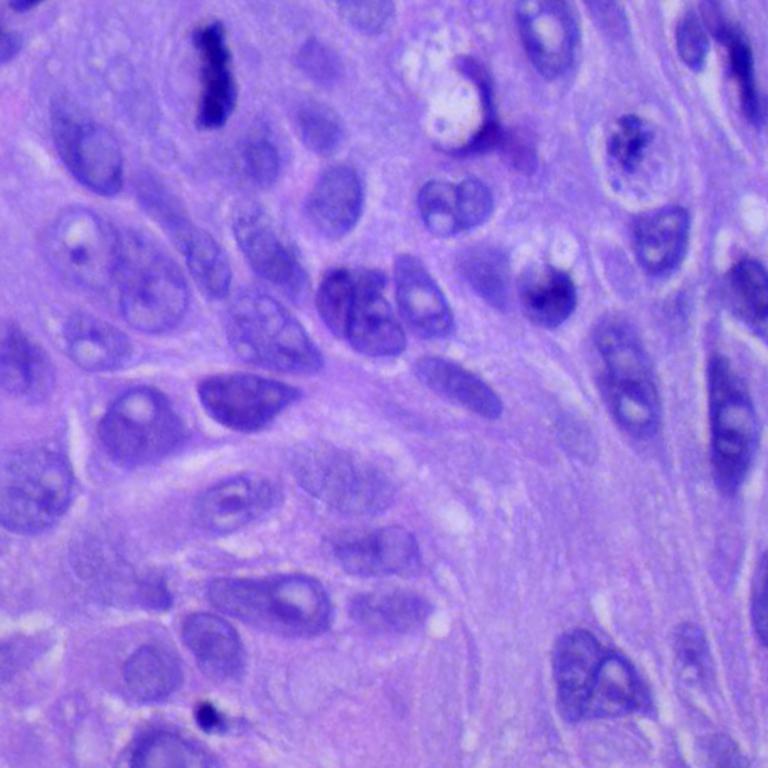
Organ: lung
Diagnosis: squamous carcinomas